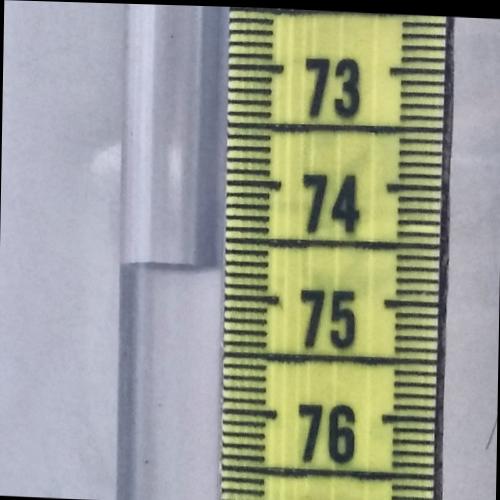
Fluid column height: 74.8 cm